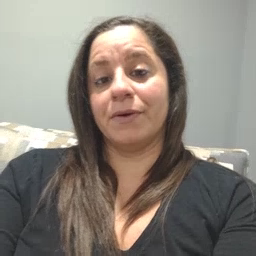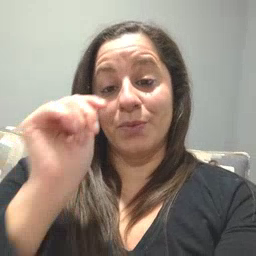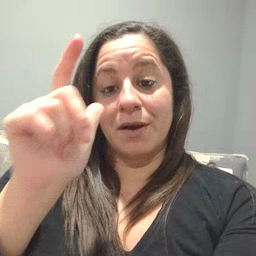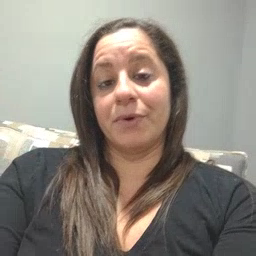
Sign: wake